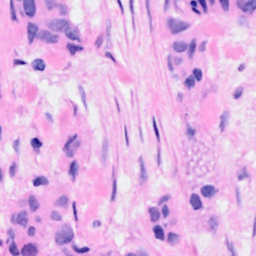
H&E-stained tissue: Breast